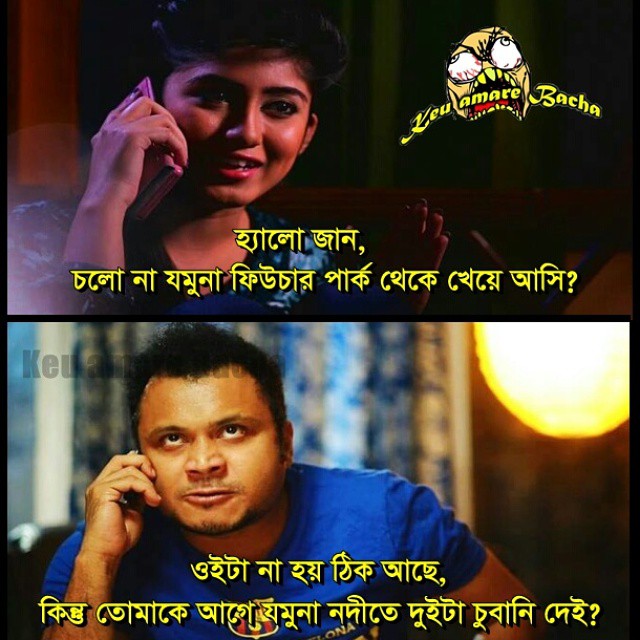
Text: হ্যালো জান , চলোনা যমুনা ফিউচার পার্ক থেকে খেয়ে আসি ? ওইটা না হয় ঠিক আছে, কিন্তু তোমাকে আগে যমুনা নদীতে দুইটা চুবানি দেই?
Label: Hate
Hate category: Personal Offence
Targeted group: Individual